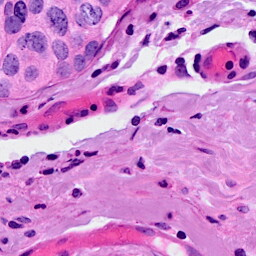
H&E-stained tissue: Breast